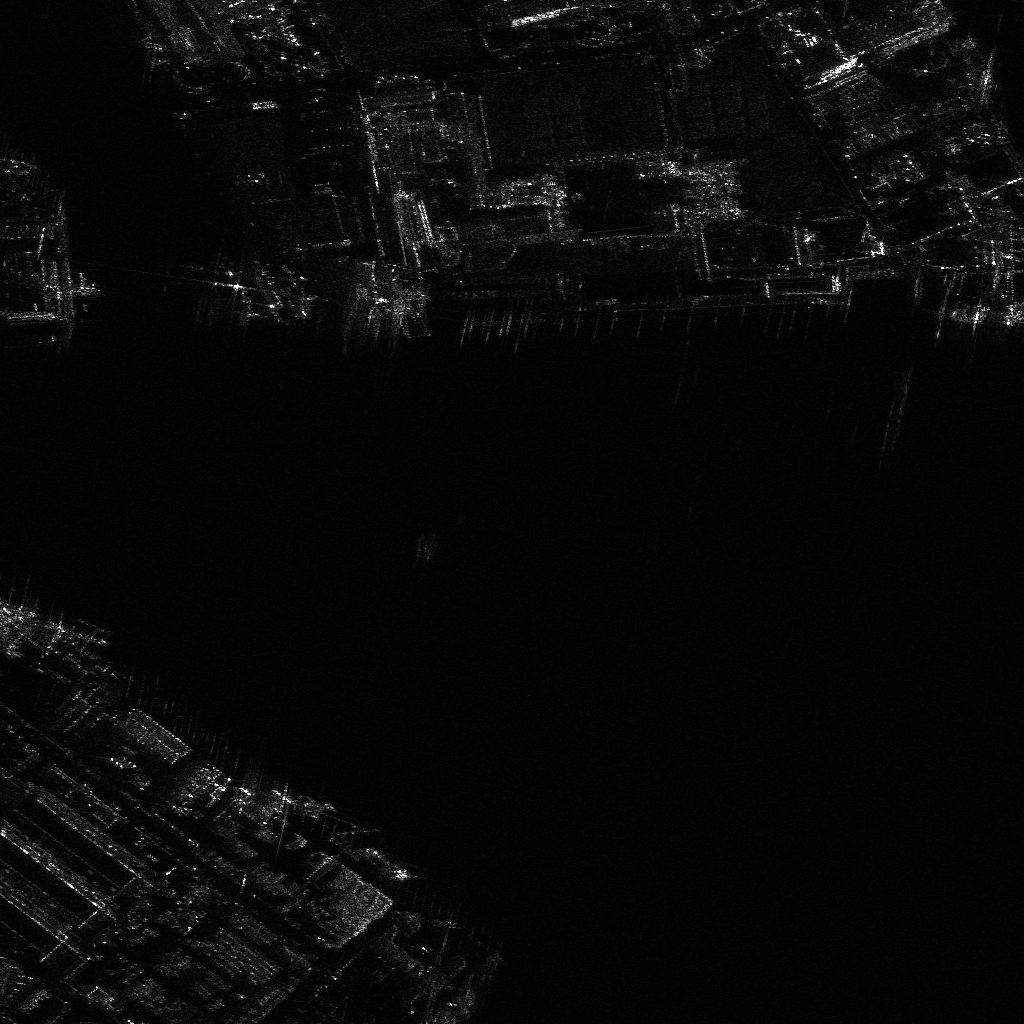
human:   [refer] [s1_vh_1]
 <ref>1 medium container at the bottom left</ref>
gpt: <box>[[11, 70, 18, 71, 38]]</box>